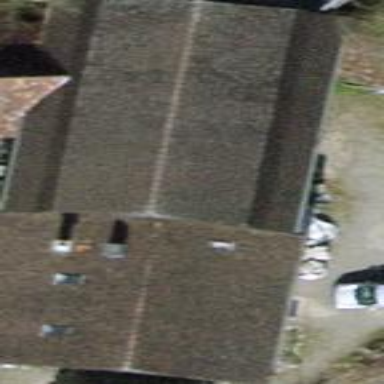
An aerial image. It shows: Gabled roofed house.